Interaction volume radius: 10 \u00c5
Interaction volume height: 15 \u00c5
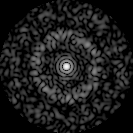
Disorder parameter: 0.8263